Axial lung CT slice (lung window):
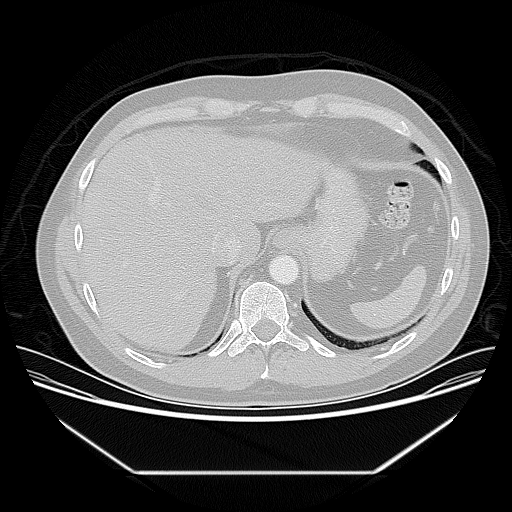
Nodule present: no